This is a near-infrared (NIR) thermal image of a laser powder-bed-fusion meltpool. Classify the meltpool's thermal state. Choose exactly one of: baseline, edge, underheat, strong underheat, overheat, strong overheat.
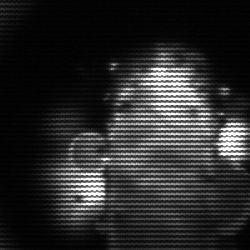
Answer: strong underheat